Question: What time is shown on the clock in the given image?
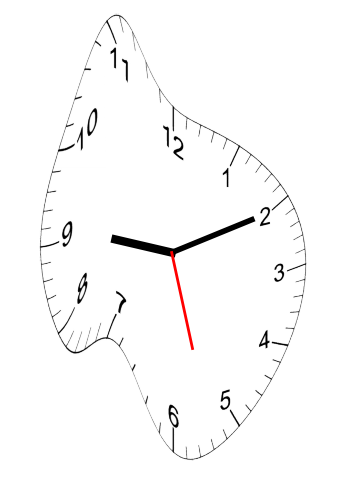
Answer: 09:10:27